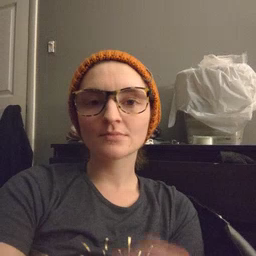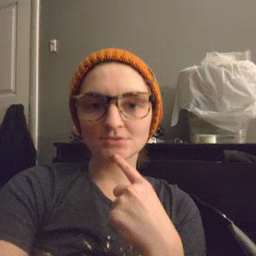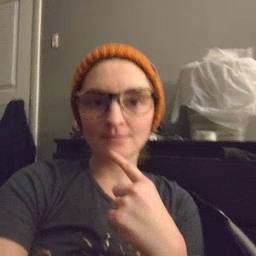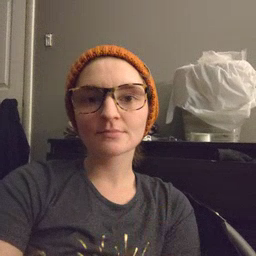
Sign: say